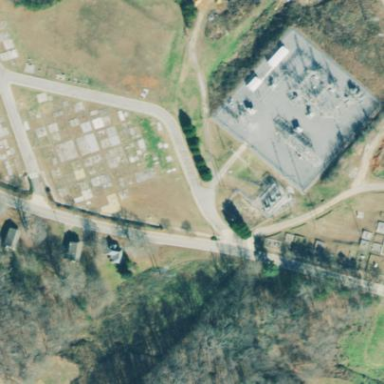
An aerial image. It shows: Distribution level power substation enclosed by fence.